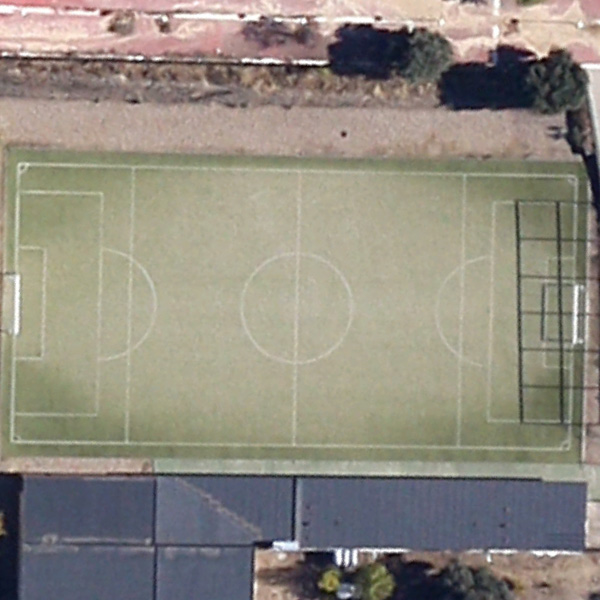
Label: Playground